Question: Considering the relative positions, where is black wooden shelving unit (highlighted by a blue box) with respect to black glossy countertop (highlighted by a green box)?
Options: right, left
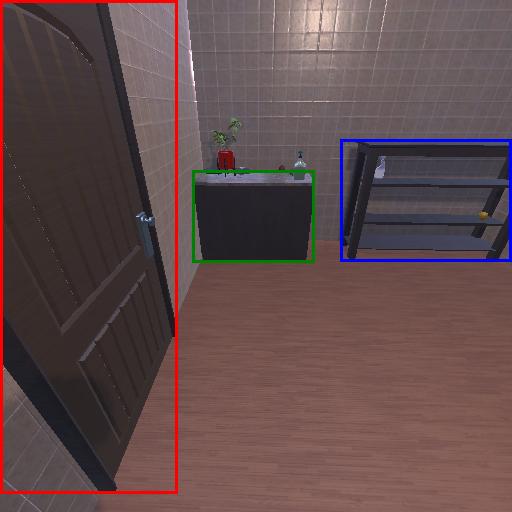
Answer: right